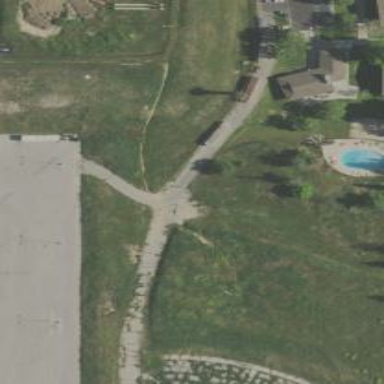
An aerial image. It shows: Path.